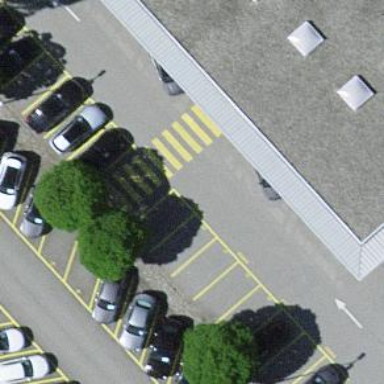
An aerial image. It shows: Marked crossing with zebra stripes on the road.